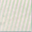
Piece: xx